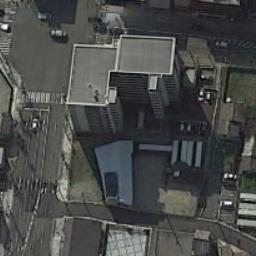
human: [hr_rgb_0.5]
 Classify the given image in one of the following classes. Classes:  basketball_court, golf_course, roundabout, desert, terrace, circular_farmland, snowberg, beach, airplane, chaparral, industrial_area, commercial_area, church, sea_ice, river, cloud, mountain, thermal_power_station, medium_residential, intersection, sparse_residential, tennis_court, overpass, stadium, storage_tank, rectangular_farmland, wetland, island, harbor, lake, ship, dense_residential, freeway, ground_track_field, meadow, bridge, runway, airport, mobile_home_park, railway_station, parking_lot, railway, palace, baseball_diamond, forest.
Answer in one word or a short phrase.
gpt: commercial_area